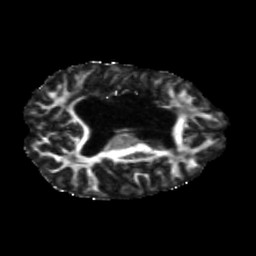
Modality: FA
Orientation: axial
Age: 31
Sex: female
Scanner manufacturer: siemens
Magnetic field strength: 3 T
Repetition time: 5.47 s
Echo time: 0.0854 s